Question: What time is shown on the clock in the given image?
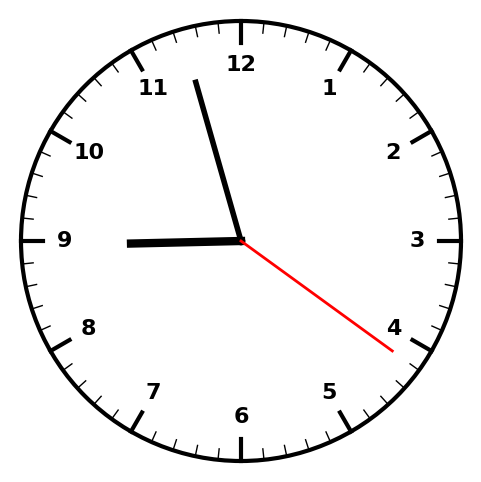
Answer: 08:57:21